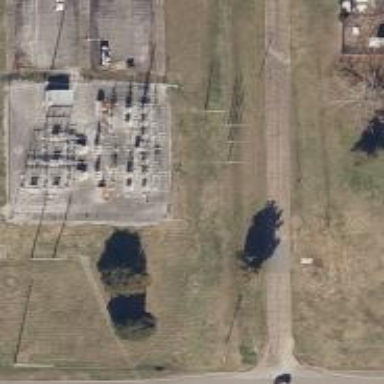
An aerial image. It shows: Industrial power substation enclosed by fence.